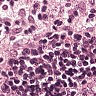
Metastatic tissue present: no